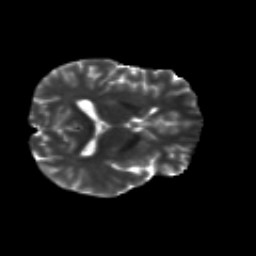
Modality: T2w
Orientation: axial
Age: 32
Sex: male
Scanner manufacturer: siemens
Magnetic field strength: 3 T
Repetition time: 8.8 s
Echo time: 0.085 s